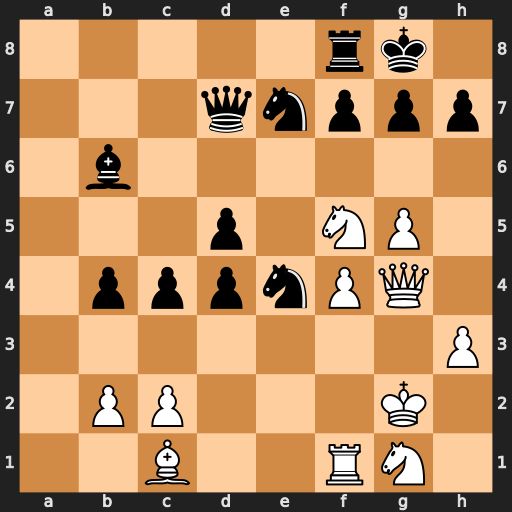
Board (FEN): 5rk1/3qnppp/1b6/3p1NP1/1pppnPQ1/7P/1PP3K1/2B2RN1
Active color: w
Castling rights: -
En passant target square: -
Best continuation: Nh6+ gxh6 Qxd7